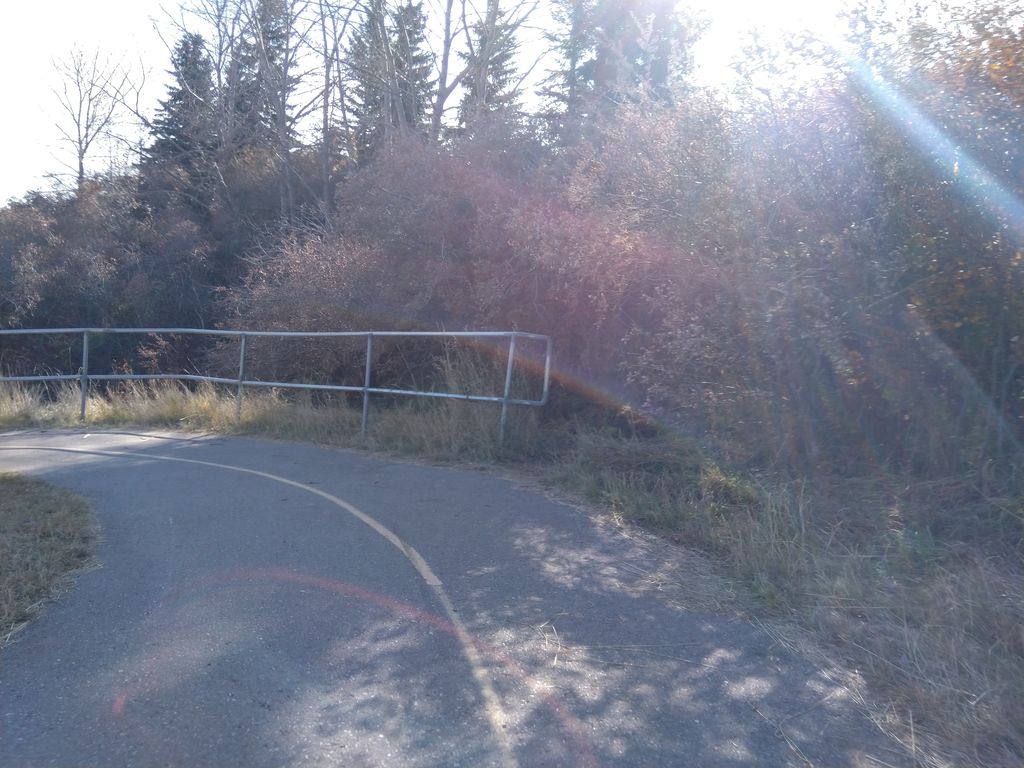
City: calgary